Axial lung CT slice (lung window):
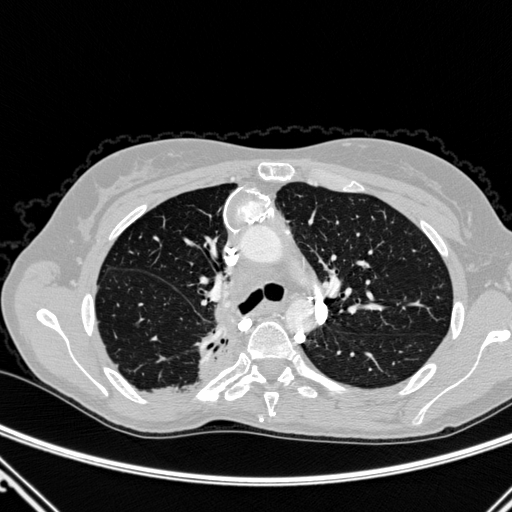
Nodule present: no